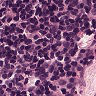
Metastatic tissue present: no